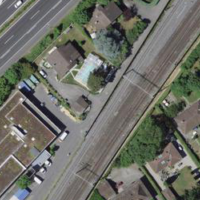
EUNIS habitat code: 57
Species observed at this site:
Lampyris noctiluca